Interaction volume radius: 5 \u00c5
Interaction volume height: 10 \u00c5
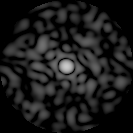
Disorder parameter: 0.8144